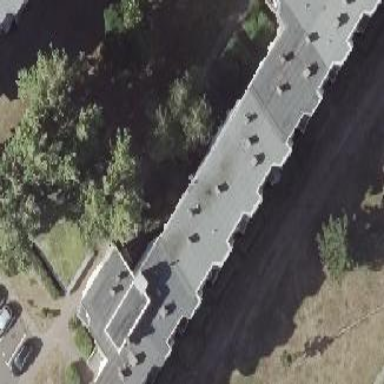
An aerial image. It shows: Residential building with flat roof.